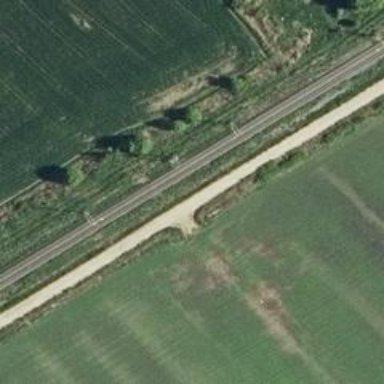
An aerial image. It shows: Railway track with continuous electrified contact line.